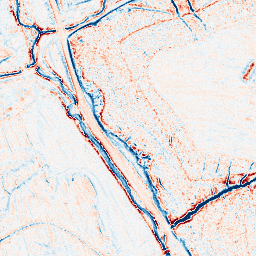
Category: edge_preserving
Decomposition family: anisotropic_diffusion
Decomposition parameters: iterations: 10
kappa: 10
gamma: 0.15
Upsampling method: lanczos
Upsampling parameters: scale: 8
Upsampling scale: 8